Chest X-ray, PA view. Patient: 49 years old, sex M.
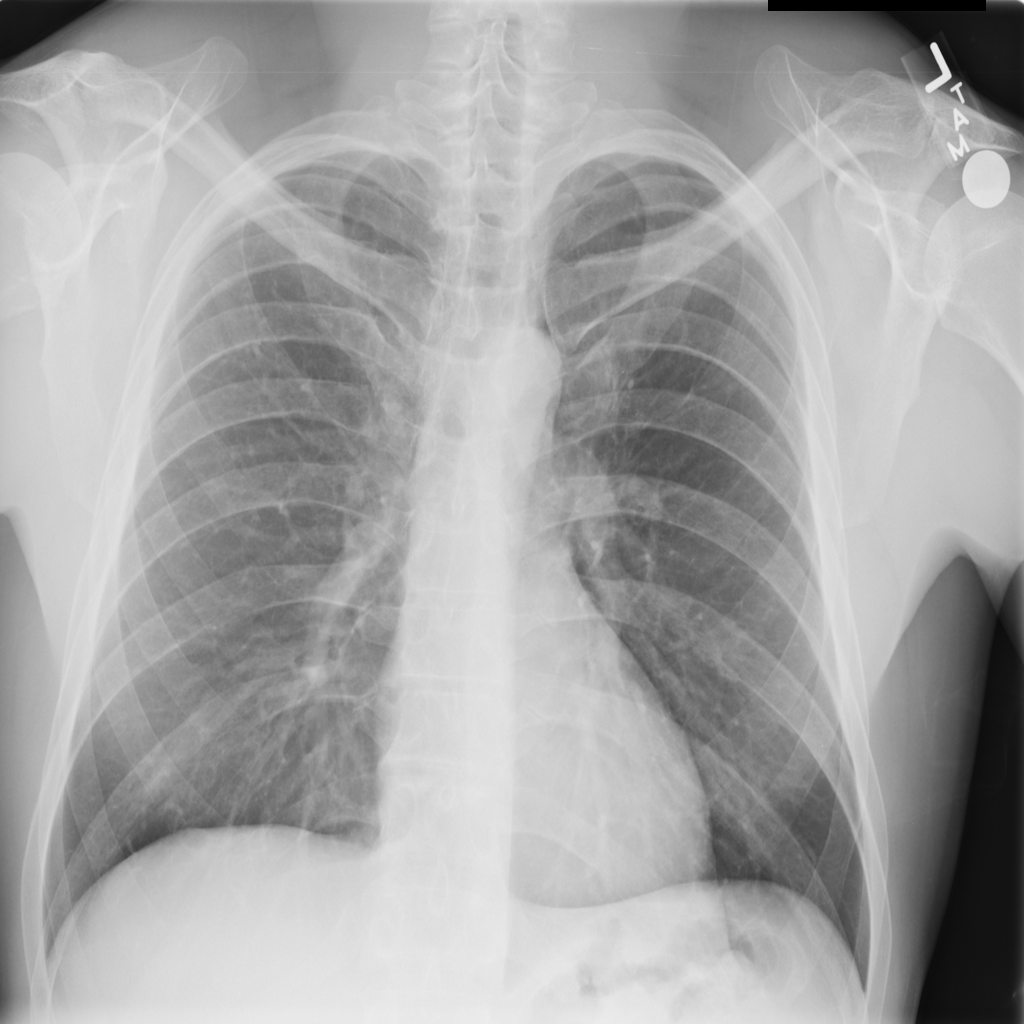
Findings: No Finding